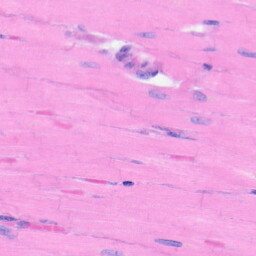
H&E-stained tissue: Heart